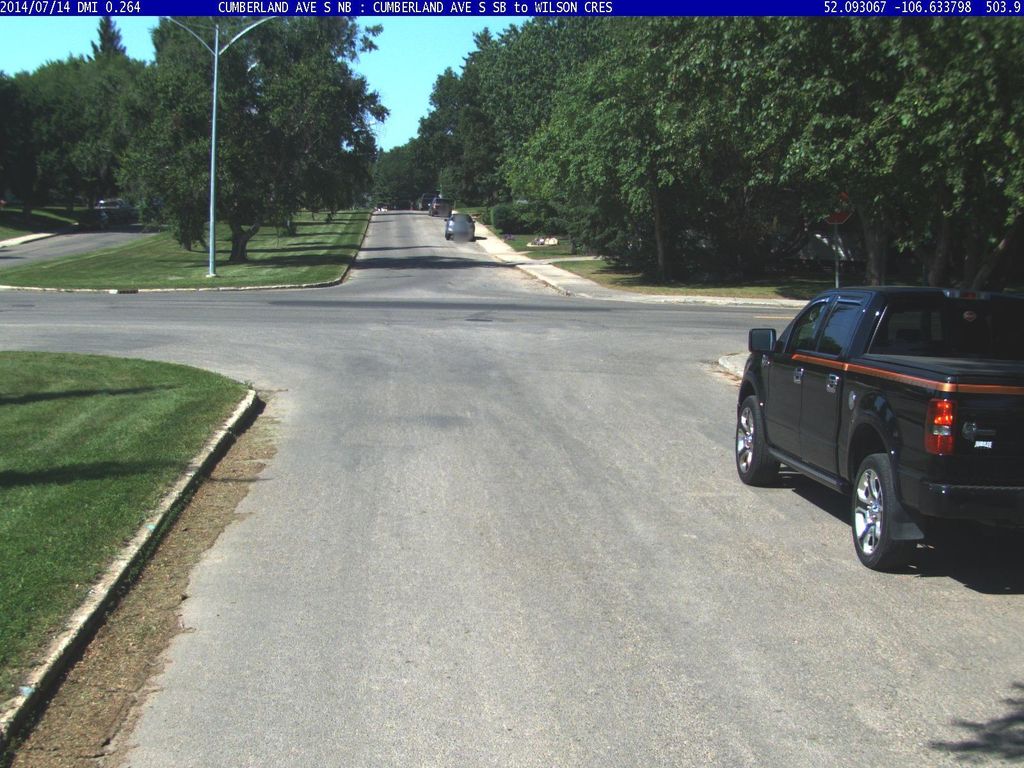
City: saskatoon